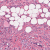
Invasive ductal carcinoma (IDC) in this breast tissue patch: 1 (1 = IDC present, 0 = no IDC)